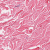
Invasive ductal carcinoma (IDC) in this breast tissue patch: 0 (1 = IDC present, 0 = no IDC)